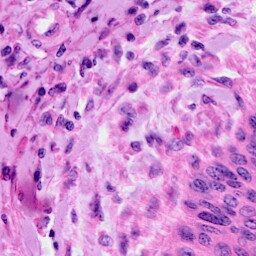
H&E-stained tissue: Cervix